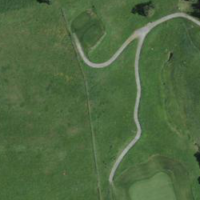
EUNIS habitat code: 53
Species observed at this site:
Calluna vulgaris